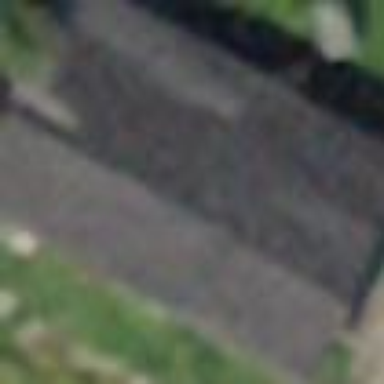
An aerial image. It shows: Barn.